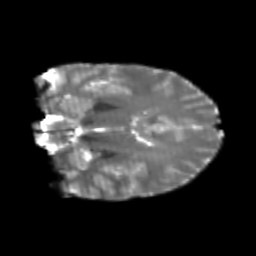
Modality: T2w
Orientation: coronal
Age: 25
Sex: female
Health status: healthy
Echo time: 0.074 s